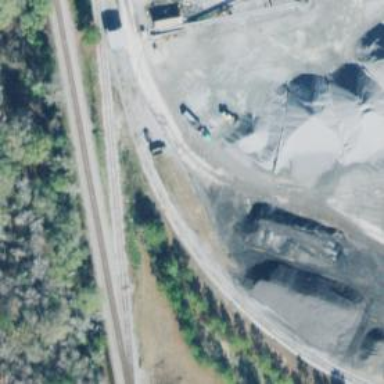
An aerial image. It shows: Rail spur service used for transporting aggregate.